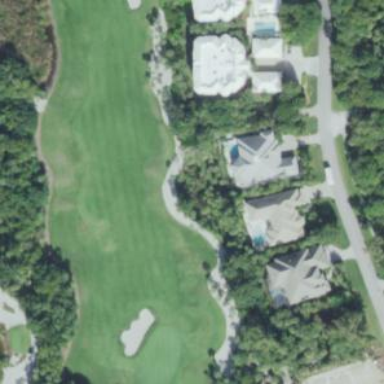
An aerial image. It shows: Sandy area is golf bunker.